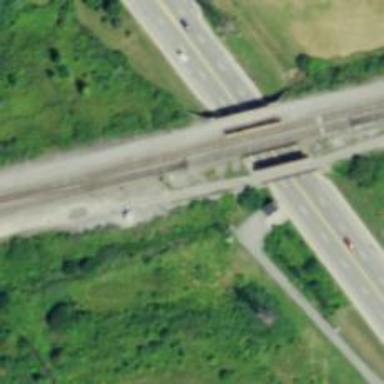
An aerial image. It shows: Abandoned railway.